Interaction volume radius: 5 \u00c5
Interaction volume height: 15 \u00c5
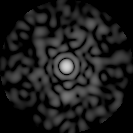
Disorder parameter: 0.7874